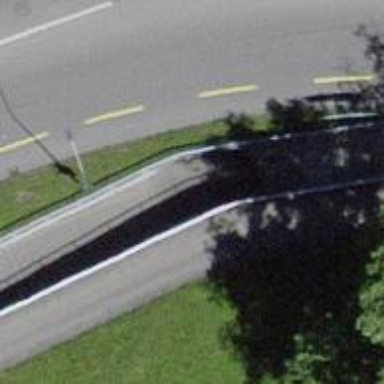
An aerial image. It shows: Footway tunnel.